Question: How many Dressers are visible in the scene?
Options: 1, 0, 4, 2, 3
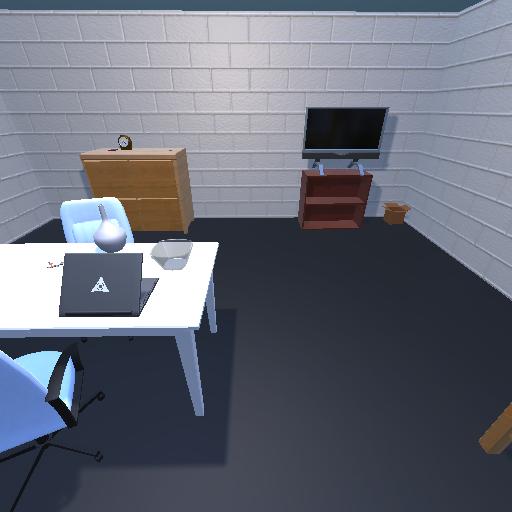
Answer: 1